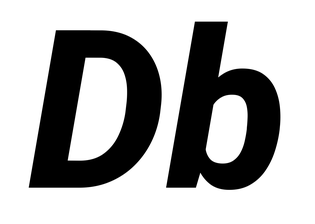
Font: Roboto-Italic_ExtraBold_Italic